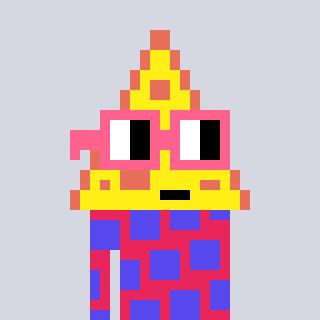
a pixel art character with square pink glasses, a pizza-shaped head and a redpinkish-colored body on a cool background